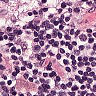
Metastatic tissue present: no